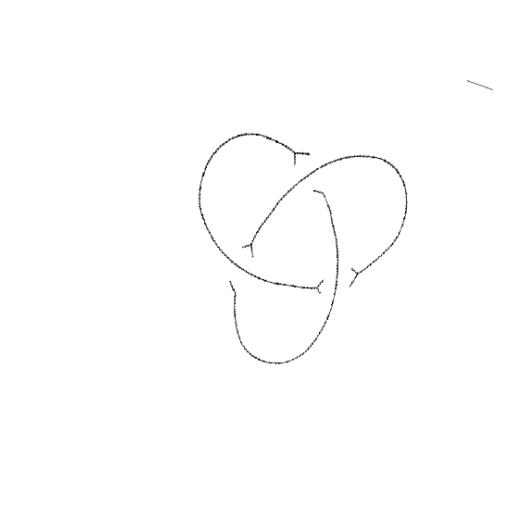
Crossing number: 3